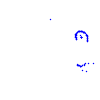
Particle: proton